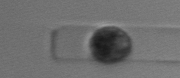
Label: Guinardia_delicatula_TAG_internal_parasite